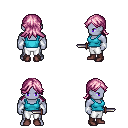
a pixel art fantasy rpg character, male body template, dark elf, purple skin, teal pirate shirt, white pants, pink loose hair, white cloth bracers, maroon shoes, dagger, four views (front, back, left, right), 2x2 character sprite sheet, small pixel art, hard edges, no anti-aliasing